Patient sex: M
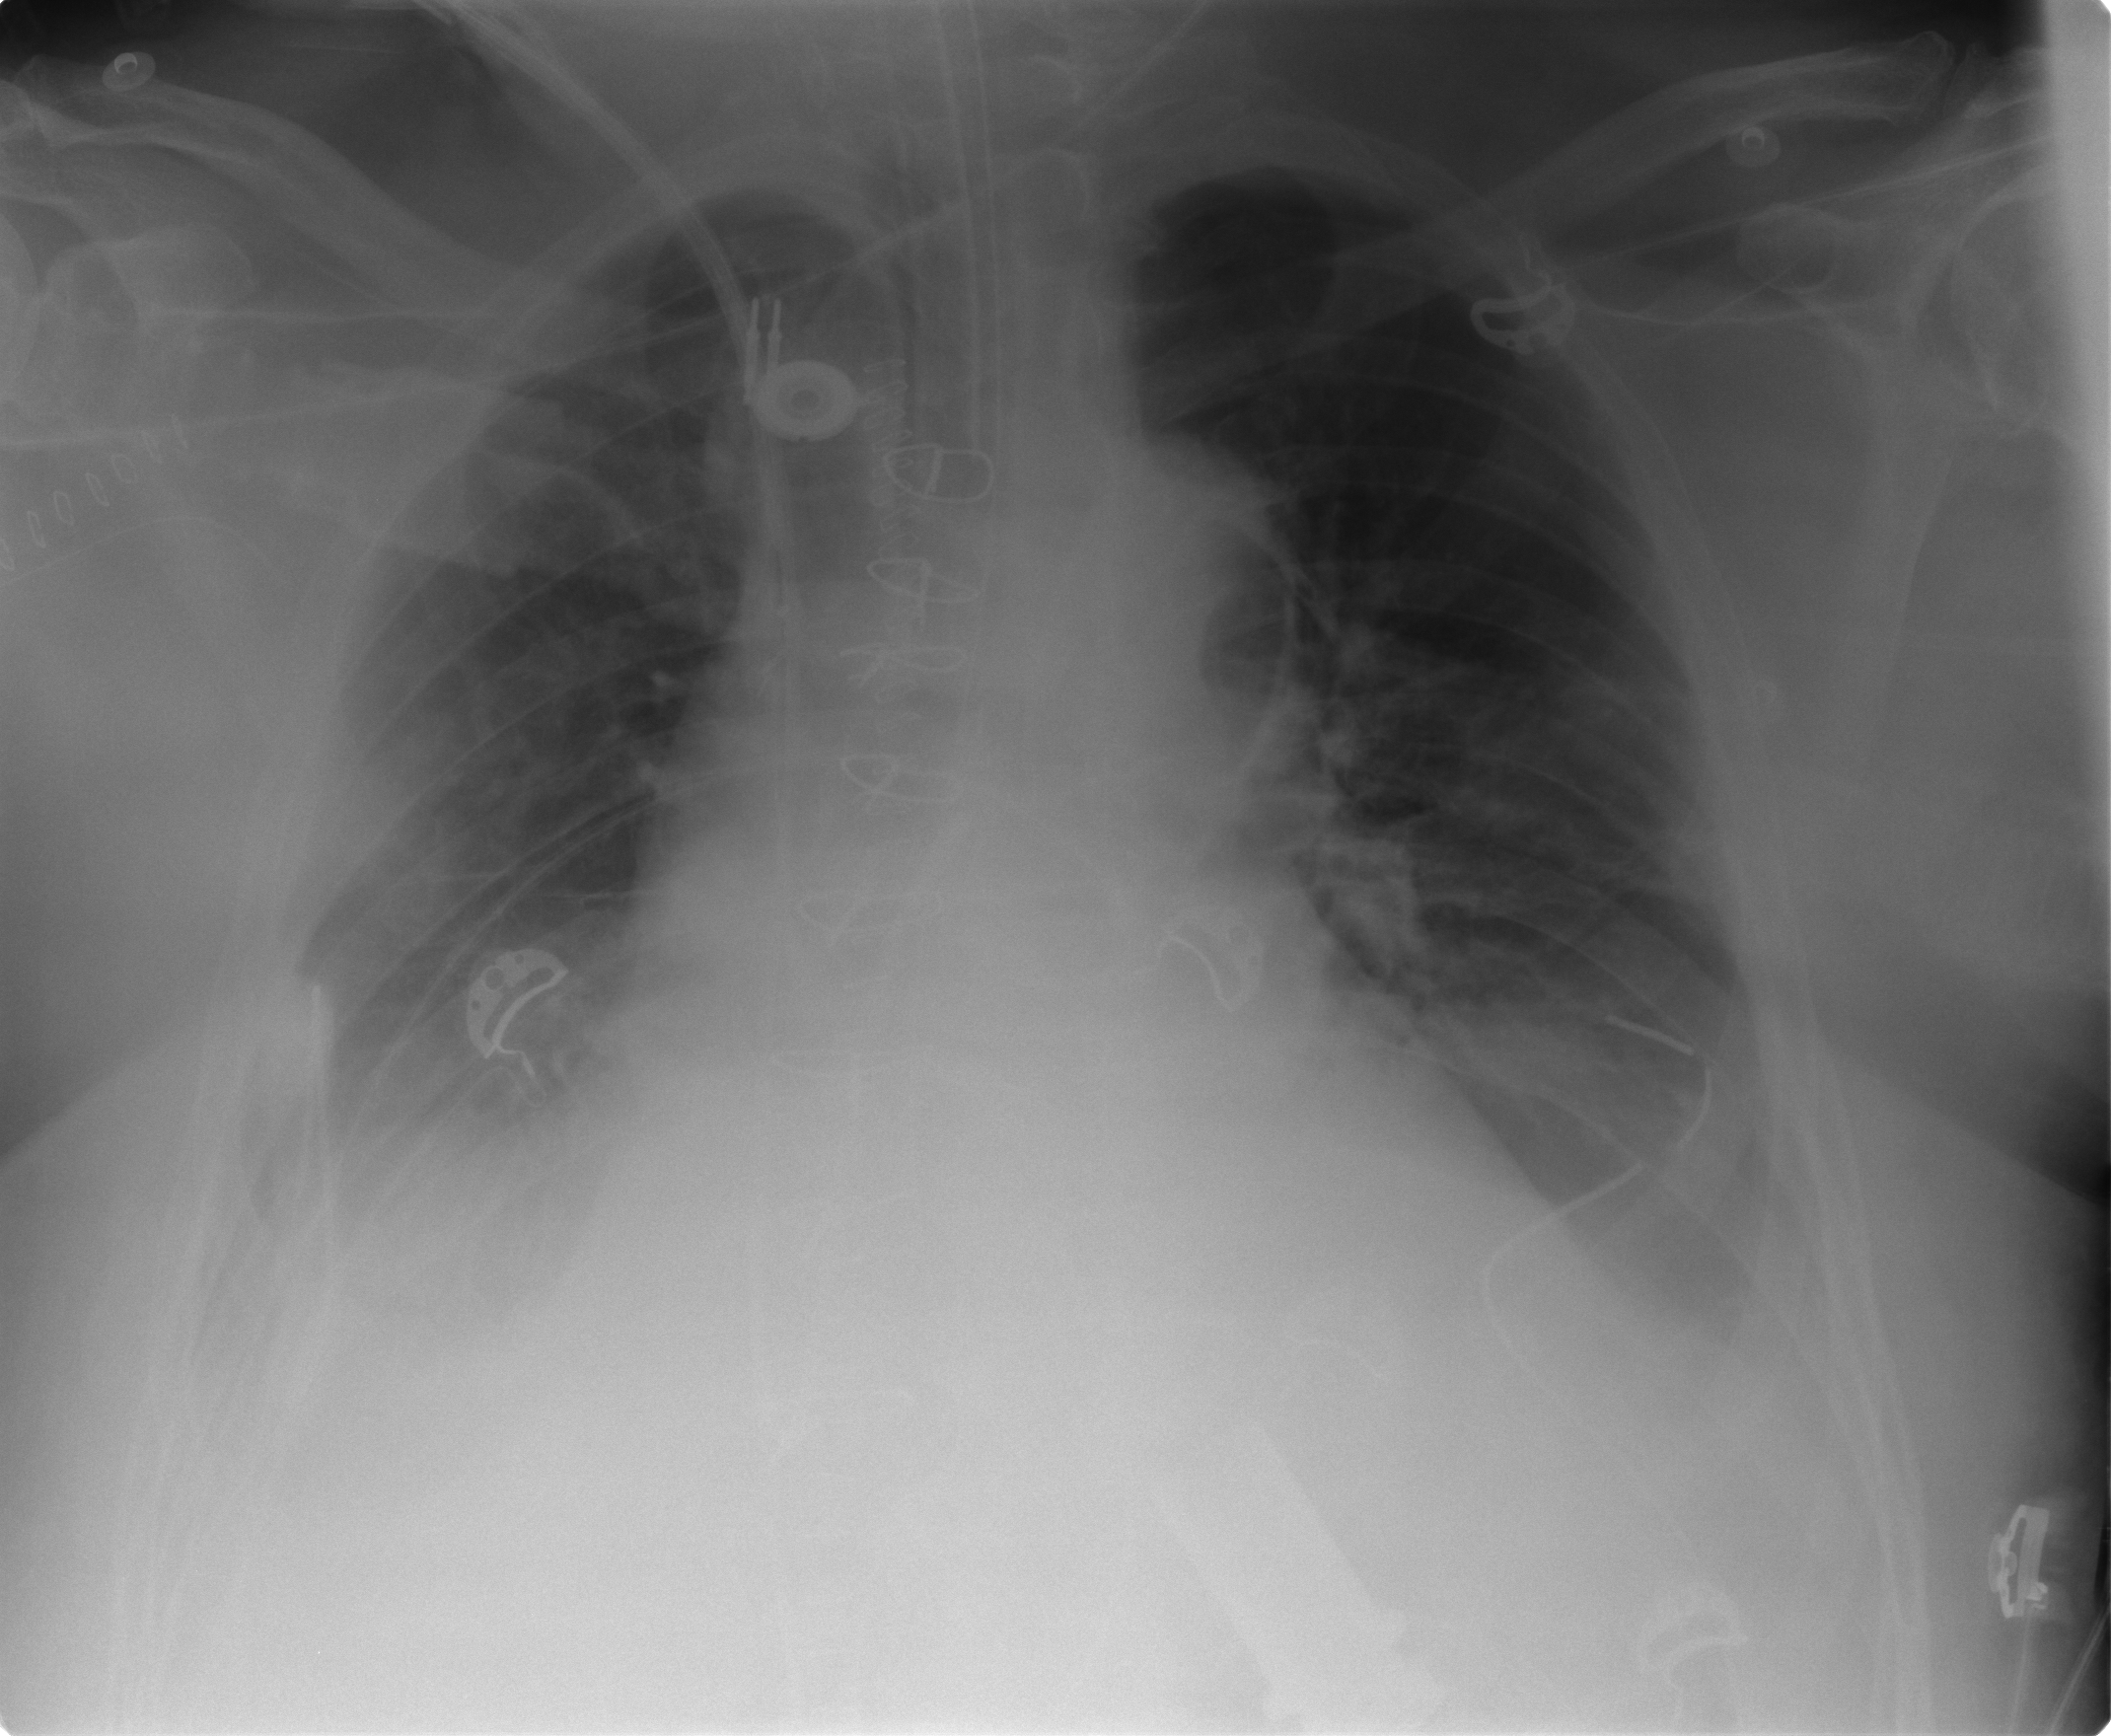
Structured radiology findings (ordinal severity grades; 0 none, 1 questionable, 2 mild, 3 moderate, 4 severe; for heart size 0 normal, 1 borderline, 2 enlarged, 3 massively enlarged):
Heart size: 2
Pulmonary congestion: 2
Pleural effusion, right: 2
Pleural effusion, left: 2
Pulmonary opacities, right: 2
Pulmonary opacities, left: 0
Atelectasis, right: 2
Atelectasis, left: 2